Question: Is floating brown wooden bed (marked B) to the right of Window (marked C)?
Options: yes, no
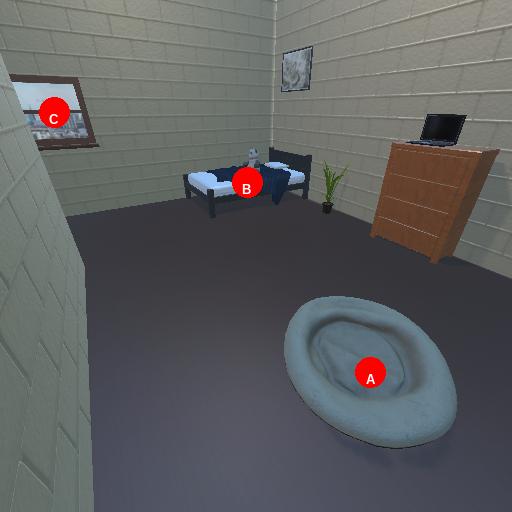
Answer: yes